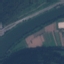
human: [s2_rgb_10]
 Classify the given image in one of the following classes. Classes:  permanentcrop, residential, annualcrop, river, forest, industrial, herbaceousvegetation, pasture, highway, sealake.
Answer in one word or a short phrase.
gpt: River